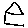
Label: house